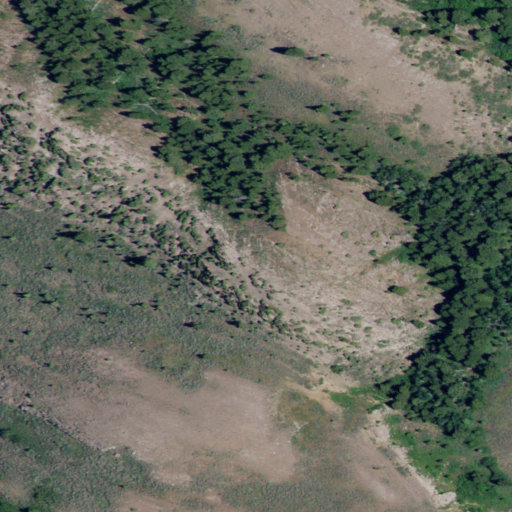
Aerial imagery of mountain in Idaho named Limerock Mountain containing shrub, evergreen forest, and deciduous forest